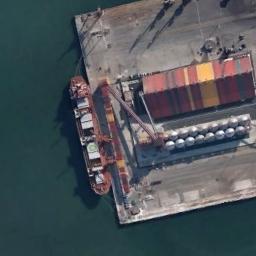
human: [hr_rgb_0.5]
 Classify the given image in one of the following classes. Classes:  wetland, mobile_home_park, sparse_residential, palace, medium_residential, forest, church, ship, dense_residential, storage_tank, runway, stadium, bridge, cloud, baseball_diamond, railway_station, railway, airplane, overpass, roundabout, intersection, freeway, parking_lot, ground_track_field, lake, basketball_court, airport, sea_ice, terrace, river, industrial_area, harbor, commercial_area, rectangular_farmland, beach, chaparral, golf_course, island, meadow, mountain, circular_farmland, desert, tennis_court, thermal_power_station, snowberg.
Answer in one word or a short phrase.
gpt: ship